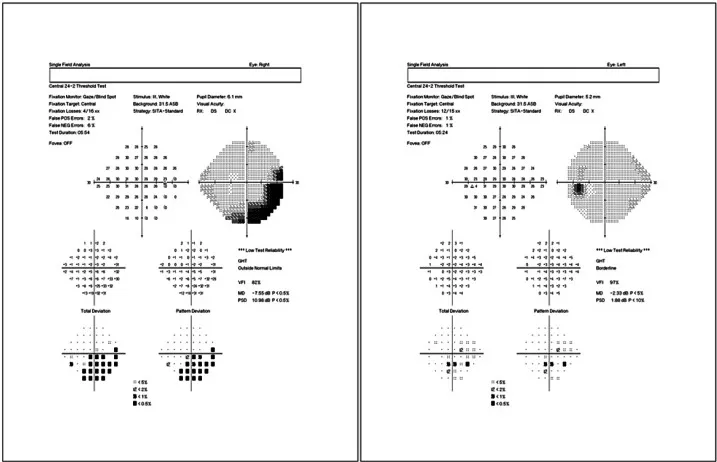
A central 24-2 threshold visual field analysis of the right eye (left image) and left eye (right image) performed on the patient's first visit showing right visual field loss inferotemporally.
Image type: radiology (ct)